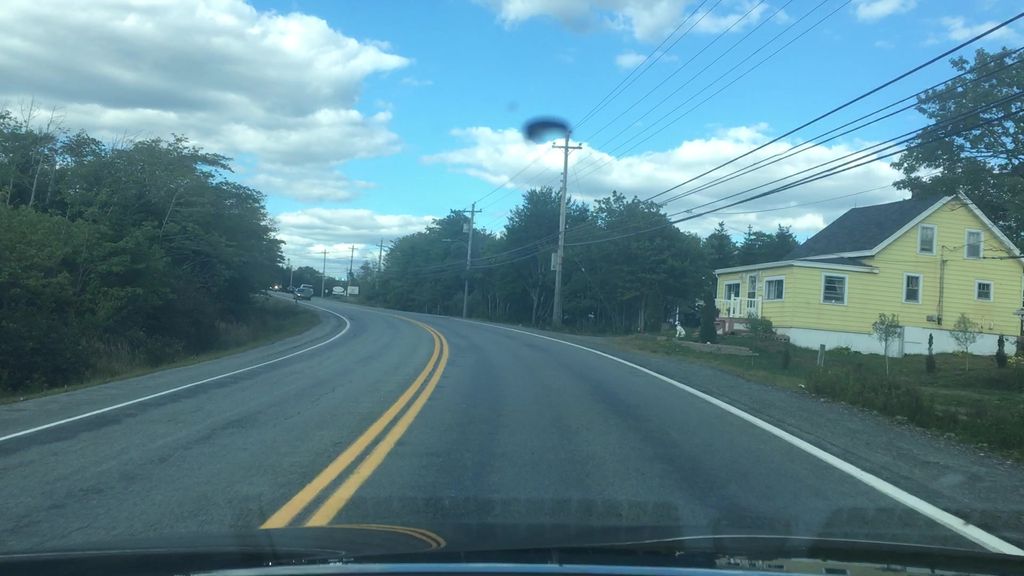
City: halifax